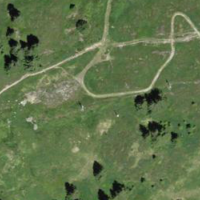
EUNIS habitat code: 31
Species observed at this site:
Arnica montana
Calluna vulgaris
Vaccinium uliginosum
Campanula barbata